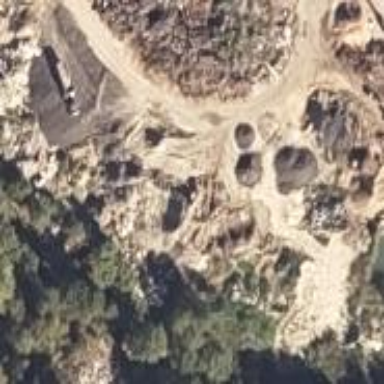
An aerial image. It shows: Quarry used for extracting aggregates.